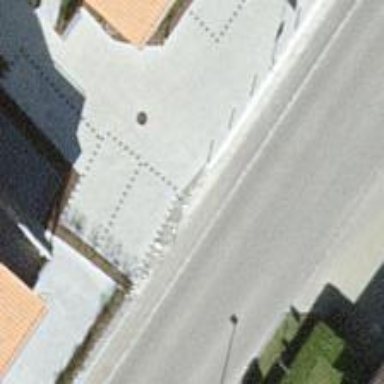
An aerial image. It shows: Bus stop with platform for public transport.